Question:
Hi
I want to display the data in the format that is represented in the screenshot. All the data that is shown is retrieved from Sql Server-2005 Database. Which is the best option for such kind of data representation? I have read in the forums, from them I could not get a clear perspective. Some were suggesting listview others nested datagrid, some repeater control. Can you please suggest me which one would be a proper and accurate way to go forward ?? Along with some reasons (if possible !!). And I'm using visual studio 2008, .net Framework 3.5, asp.net with c# and I'm NOT using LINQ in my project and it is a web application. The same picture can also be found at <URL>
Thanks in anticipation
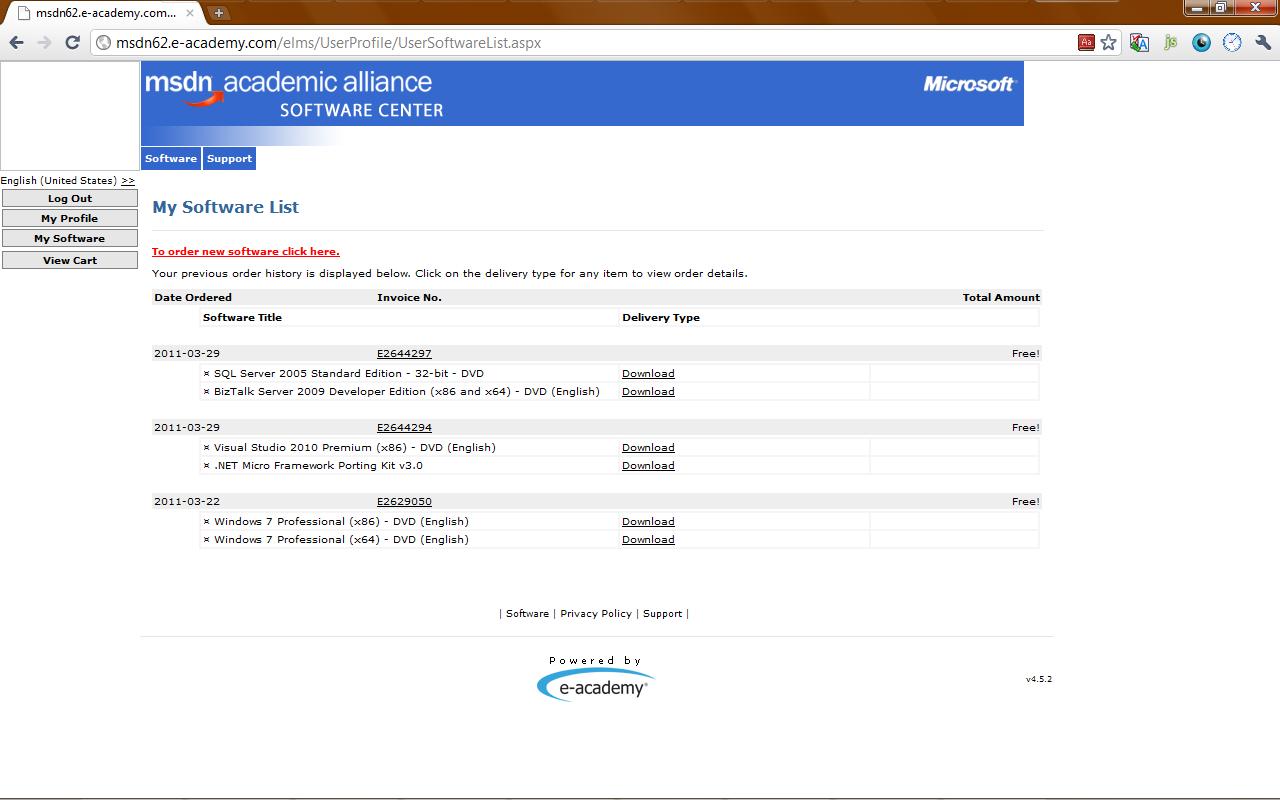
Answer: You can definitely do this with a ListView and nested Gridviews. There is nothing tricky about it.
I suggest you start with a ListView and just make the parent rows (ie: the grey bar rows.) From there you can add in your nested GridViews.